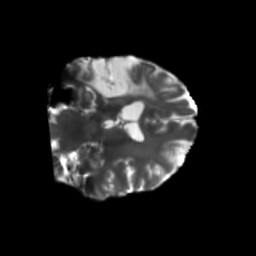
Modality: T2w
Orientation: coronal
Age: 49
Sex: male
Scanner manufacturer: siemens
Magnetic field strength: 3 T
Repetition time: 5.47 s
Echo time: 0.0854 s